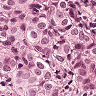
Metastatic tissue present: yes